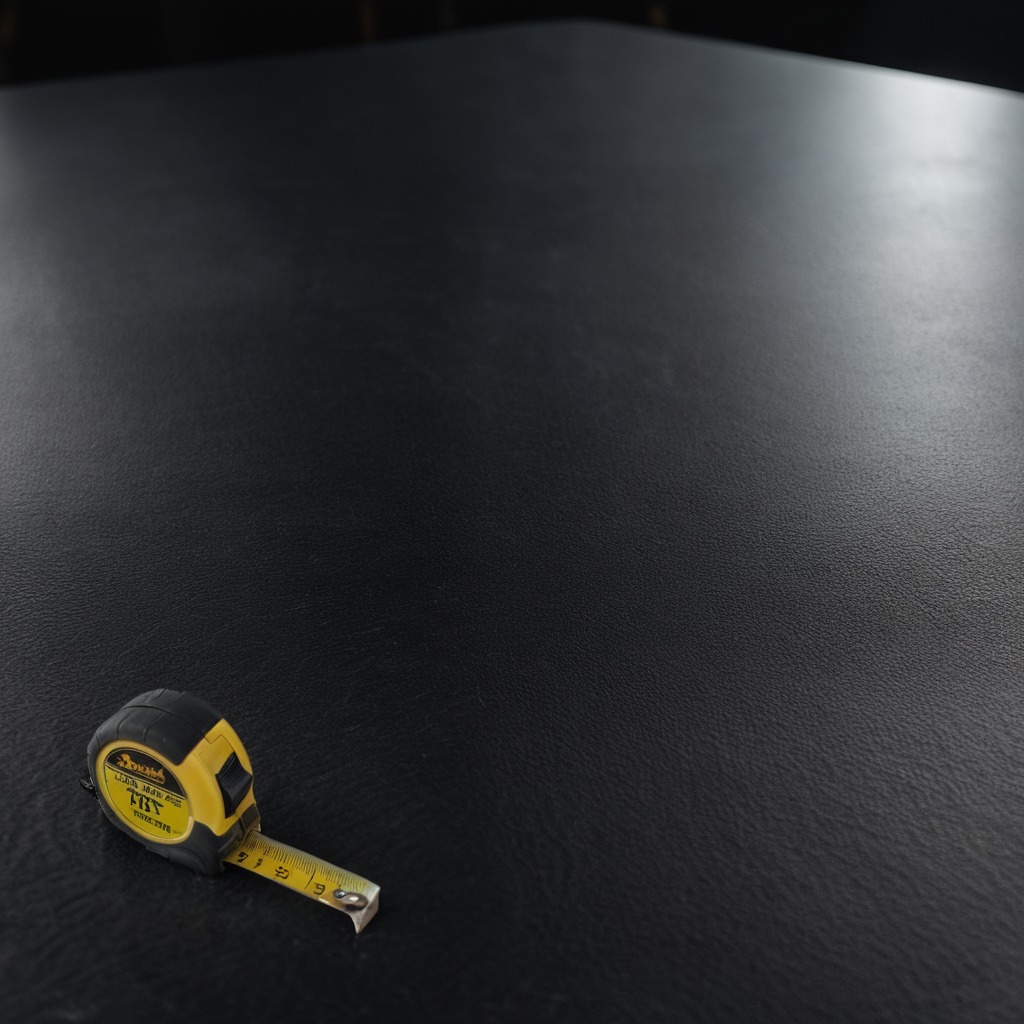
A measuring tape is lying on the tabletop.